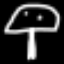
Label: mushroom